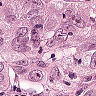
Metastatic tissue present: yes